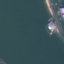
Land use / land cover: SeaLake